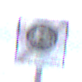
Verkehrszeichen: EndeFahrradstrasse
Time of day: SunriseSunset
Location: Outdoor (Beach)
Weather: Overcast
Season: NotSpecified
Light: Natural